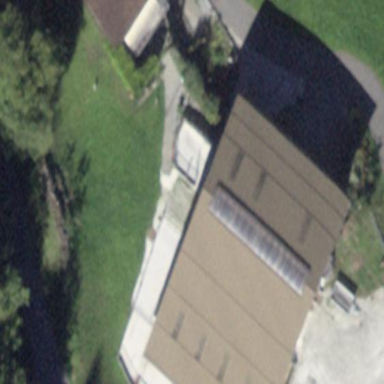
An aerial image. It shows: Rural barn.